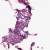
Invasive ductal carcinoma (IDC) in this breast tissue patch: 0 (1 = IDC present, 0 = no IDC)